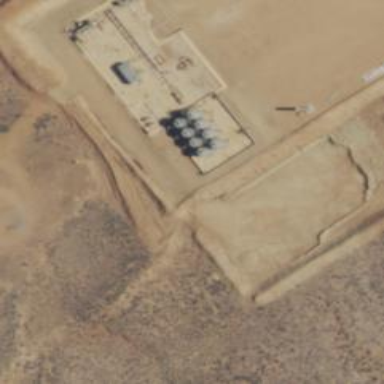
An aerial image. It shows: Storage tank with man-made structure.